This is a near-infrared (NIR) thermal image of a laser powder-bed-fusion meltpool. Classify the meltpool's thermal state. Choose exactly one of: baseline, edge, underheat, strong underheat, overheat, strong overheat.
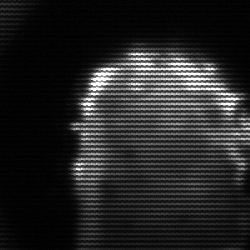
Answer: baseline